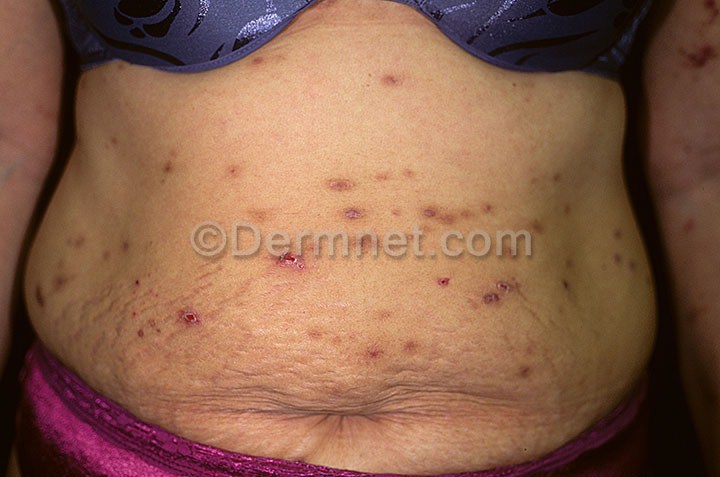
Disease: Eczema Photos